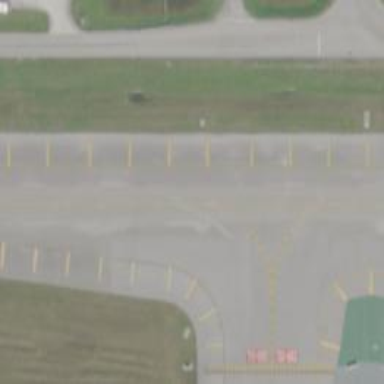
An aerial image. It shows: Image of taxiway at airport.